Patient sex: F
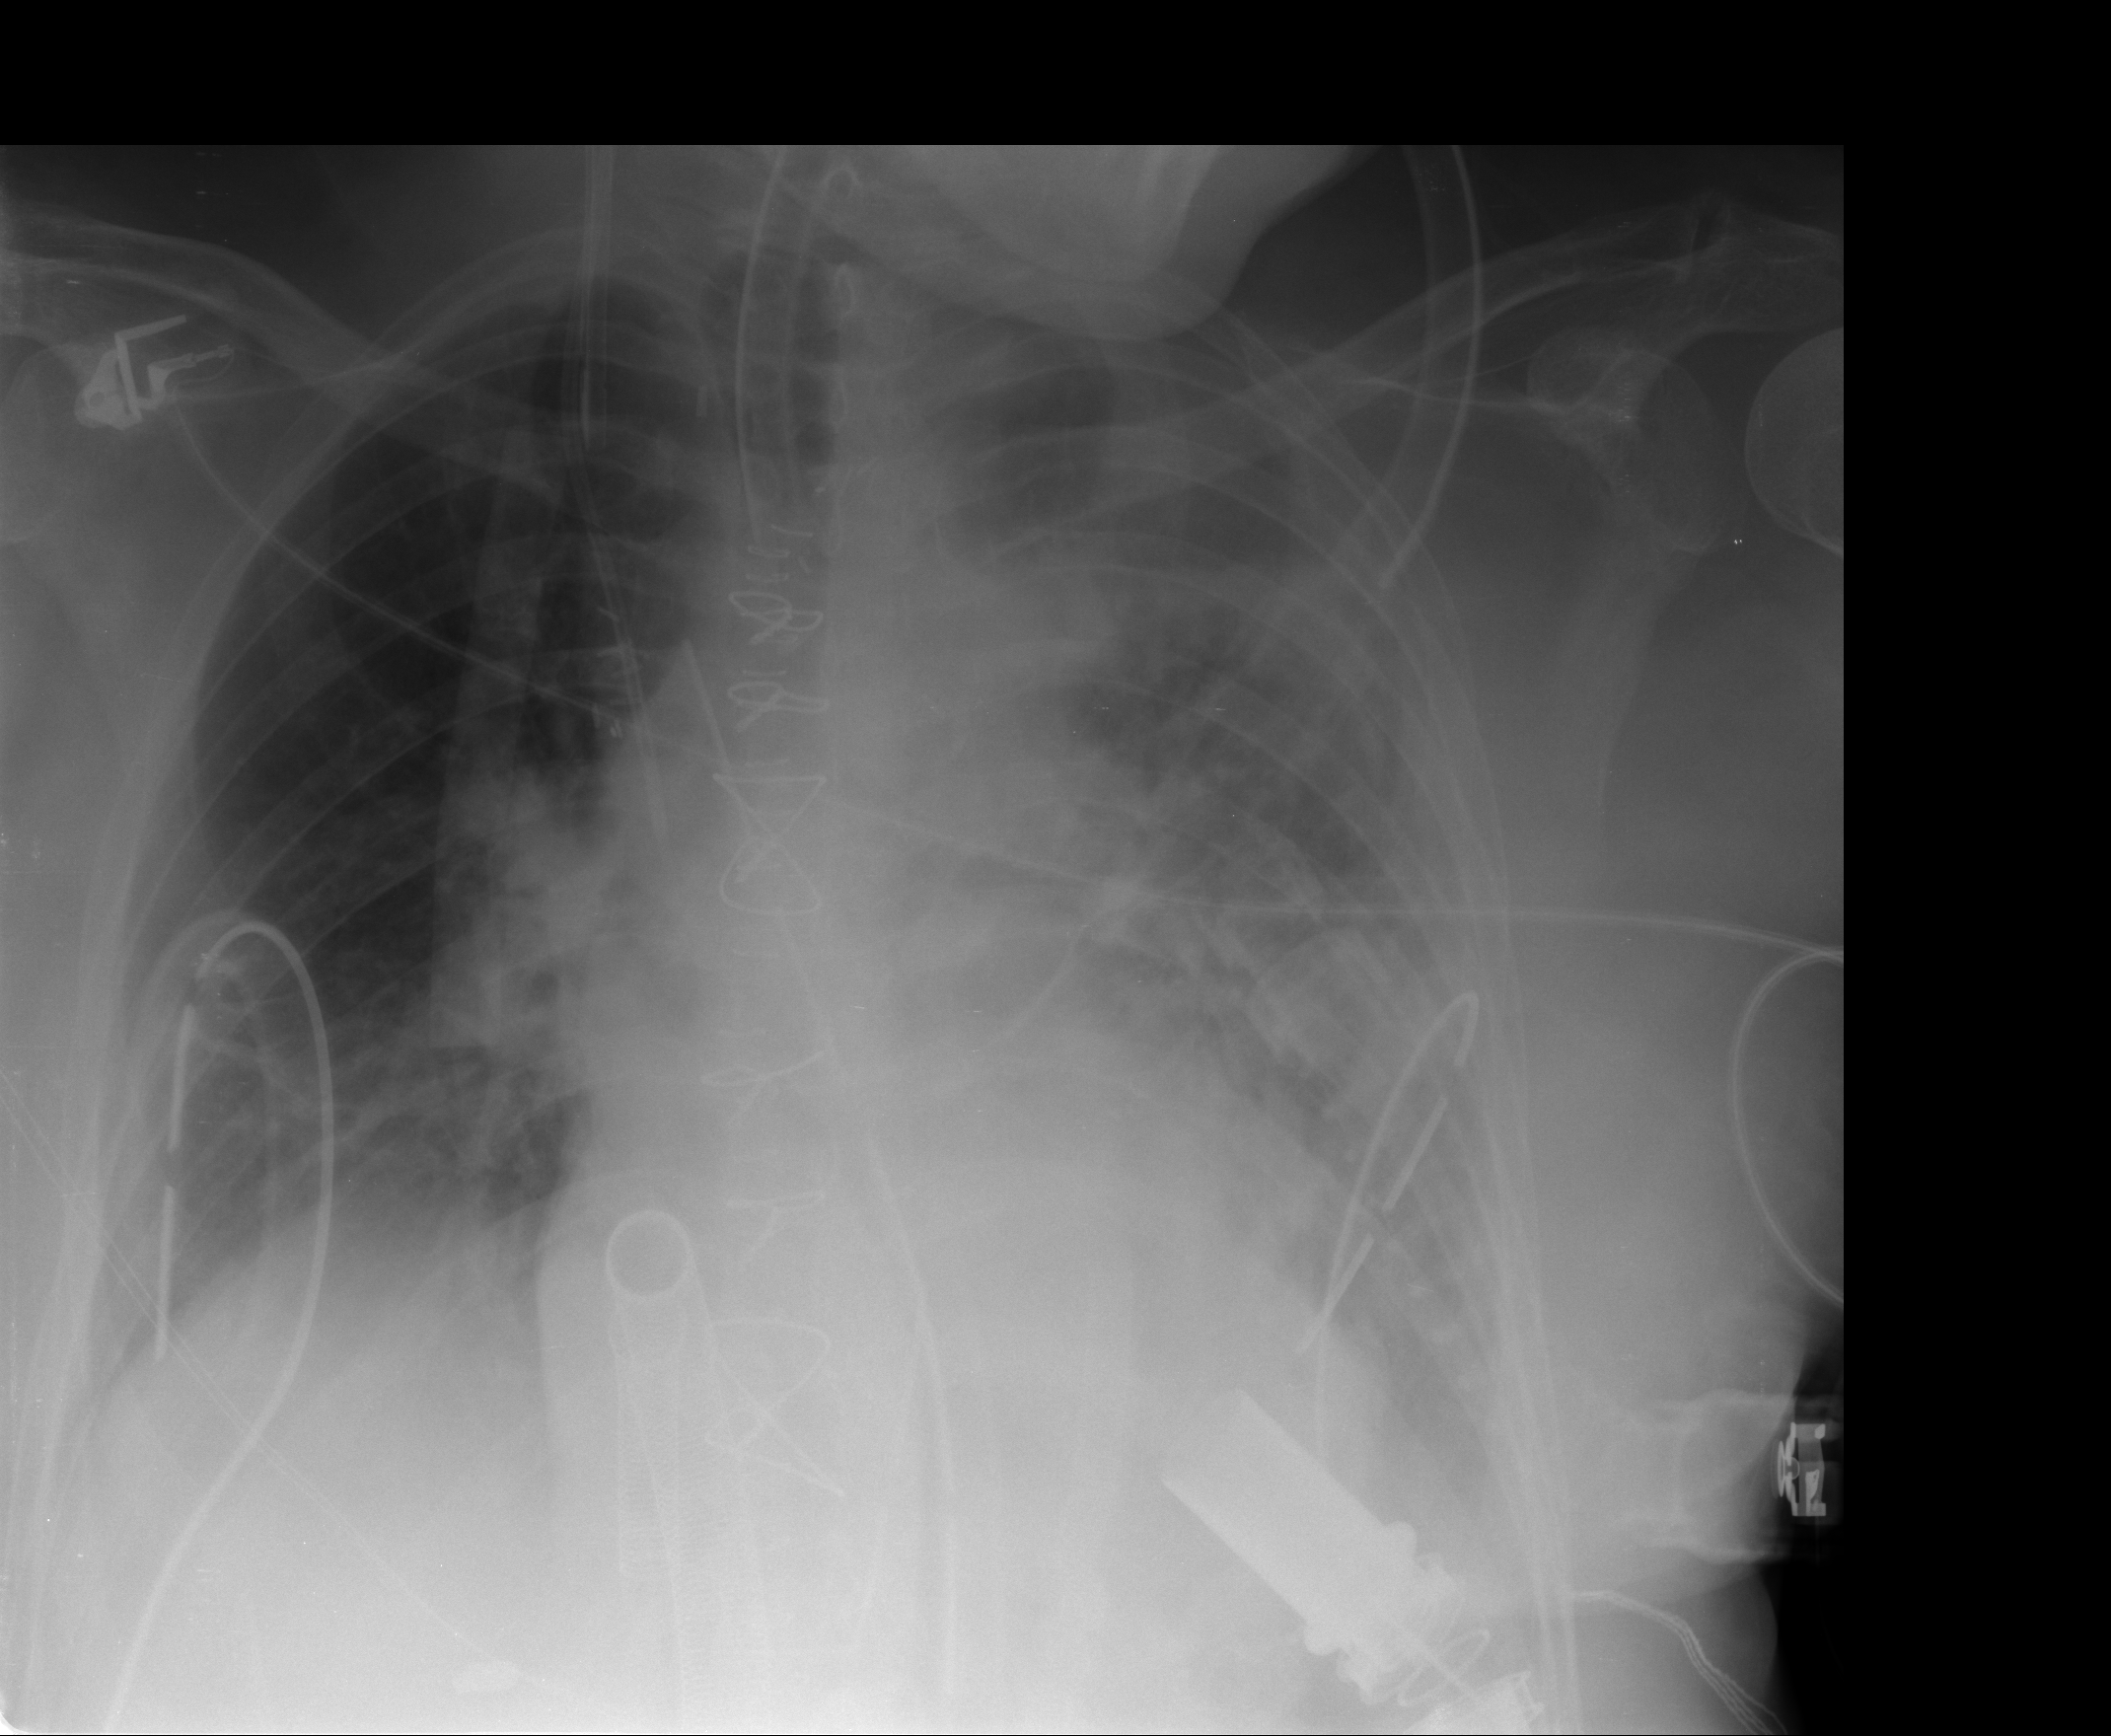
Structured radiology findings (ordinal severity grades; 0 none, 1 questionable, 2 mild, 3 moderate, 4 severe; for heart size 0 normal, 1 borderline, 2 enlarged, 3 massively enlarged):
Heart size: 2
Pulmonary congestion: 1
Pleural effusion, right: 0
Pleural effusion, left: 2
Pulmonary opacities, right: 0
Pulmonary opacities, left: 0
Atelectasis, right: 2
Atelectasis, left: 2